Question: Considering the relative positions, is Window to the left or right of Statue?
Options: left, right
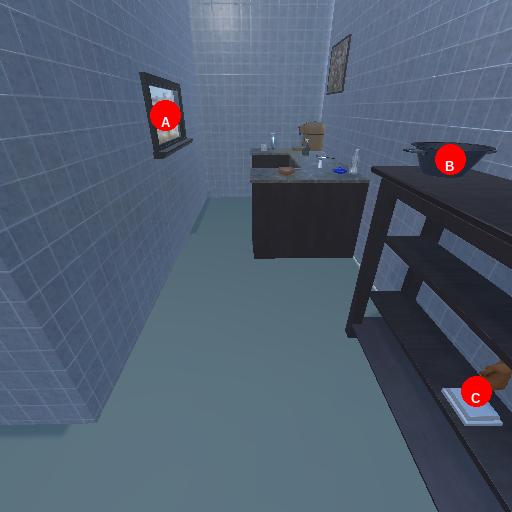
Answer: left